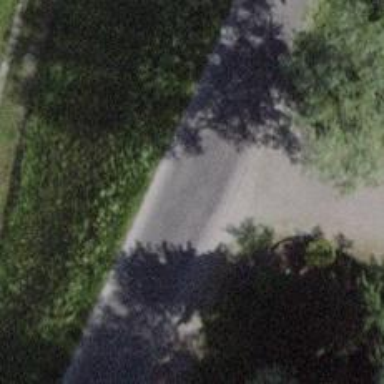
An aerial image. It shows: Unclassified road with asphalt surface and grade1 tracktype.